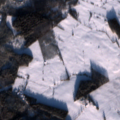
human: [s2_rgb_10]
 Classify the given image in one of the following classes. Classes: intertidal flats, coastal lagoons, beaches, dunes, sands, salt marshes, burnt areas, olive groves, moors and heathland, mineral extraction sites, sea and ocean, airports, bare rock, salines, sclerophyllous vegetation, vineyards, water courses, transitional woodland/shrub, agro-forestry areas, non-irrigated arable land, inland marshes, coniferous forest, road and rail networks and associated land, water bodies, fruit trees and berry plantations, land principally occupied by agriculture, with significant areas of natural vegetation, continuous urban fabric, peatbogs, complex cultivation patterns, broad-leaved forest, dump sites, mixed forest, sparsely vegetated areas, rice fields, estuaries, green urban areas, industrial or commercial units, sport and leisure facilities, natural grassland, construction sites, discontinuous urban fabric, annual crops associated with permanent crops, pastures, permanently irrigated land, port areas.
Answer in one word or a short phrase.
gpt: non-irrigated arable land, broad-leaved forest, coniferous forest, transitional woodland/shrub